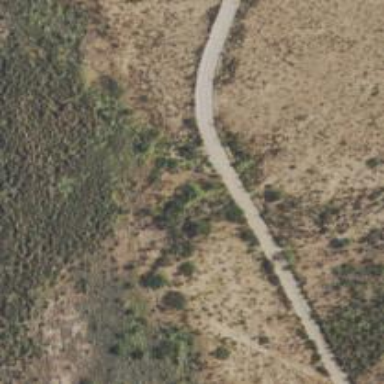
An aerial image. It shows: Unclassified road.